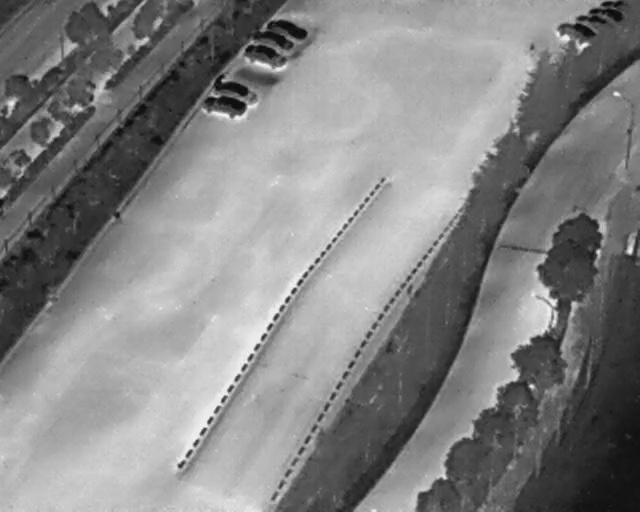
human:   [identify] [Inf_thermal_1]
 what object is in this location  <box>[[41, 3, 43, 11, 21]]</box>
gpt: <ref>1 small car at the top</ref>